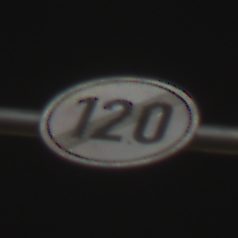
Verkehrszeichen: EndeGeschwindigkeit120
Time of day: Night
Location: Outdoor (Urban)
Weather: Clear
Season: NotSpecified
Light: Artificial